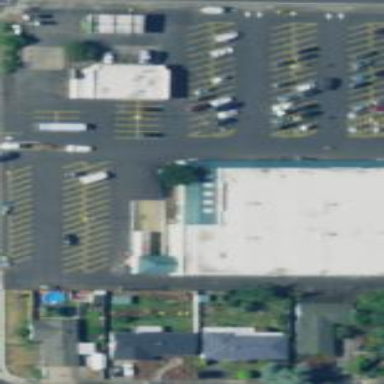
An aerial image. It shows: Department store building.